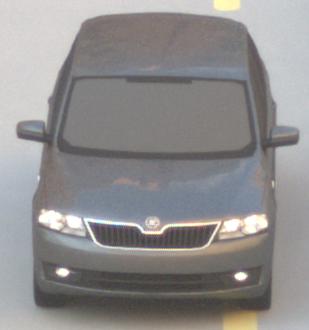
Make: Skoda
Model: Rapid Spaceback 1.2 TSI
Detailed model: Rapid Spaceback
Model produced from: 2013/10
Model produced until: 2015/04
Doors: 5
Color: gray
Road condition: dry road
Daytime: morning or afternoon
Contrast: low contrast